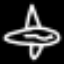
Label: airplane